Brain MRI, modality: hrT2
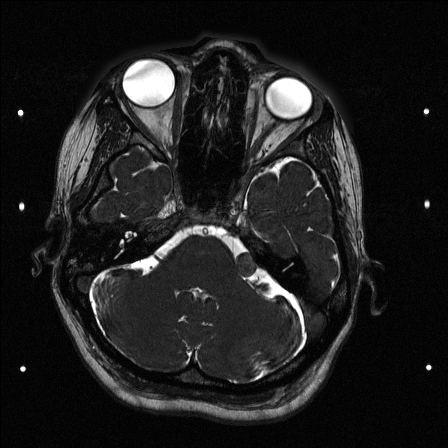